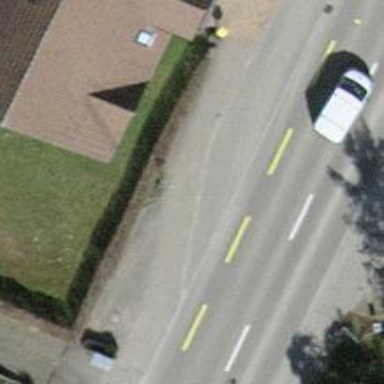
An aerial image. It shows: Bus stop with platform for public transport.